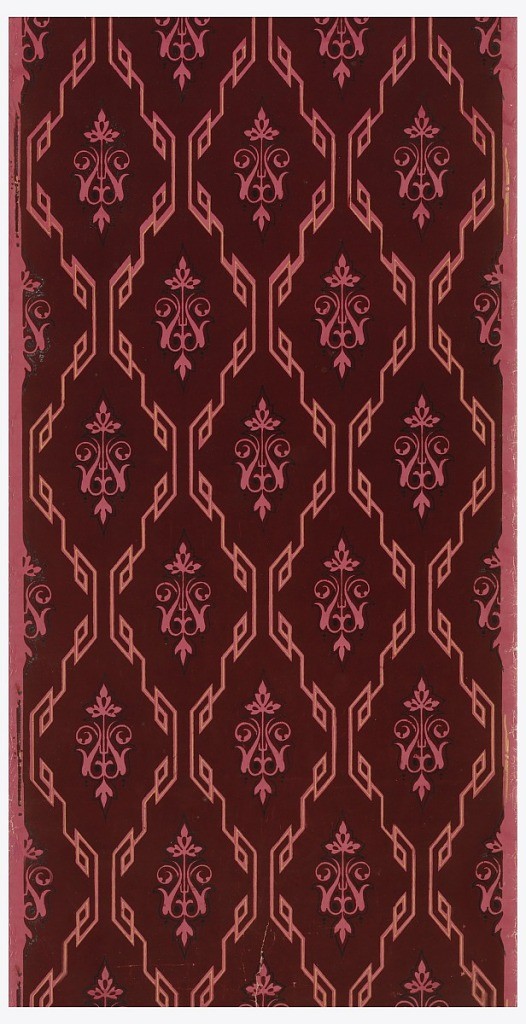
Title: Sidewall
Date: ca. 1875
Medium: Block-printed and flocked paper
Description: Trellis or diamond diaper framework made of running Greek key. In the center of diamond shape is a Moresque motif. Printed in burgundy flock with black and tan on pink or mauve ground.